Question: I'm using for my app the RedLaser library for barcode scanning (which is built off Zxing, I believe). Everything is working fine, while in scanning mode, any barcode that comes within view is scanned, but I don't want that, I want only barcodes that are aligned in a scanning area to be considered and the rest to be ignored.
The redlaser sample app, after which I implemented the library in my own app, had a rectangle on the layout of the scanning activiy, however that was ignored, as barcodes from any part of the screen were scanned and taken into account by the sample app.
I want my scanning activity to compare the location of the currently detected barcode and see if it is within the bounds of the "scanning area", if it is not then it won't be read.

Here is the code for the adjustment of the "scanning area":
'''
viewfinderView = findViewById(R.id.view_finder);
LayoutParams params = new LayoutParams((int)(mDisplay.getWidth() * .75f),
(int)(mDisplay.getHeight() * .33f));
params.gravity = Gravity.CENTER;
viewfinderView.setLayoutParams(params);
'''
The following code doesn't do anything, I just wrote it to exemplify the how everything works (since I don't have the source files for the Redlaser library), like the barcodelocation.
'''
Set<BarcodeResult> allResults = (Set<BarcodeResult>) scanStatus.get(Status.STATUS_FOUND_BARCODES);
for( BarcodeResult s : allResults)
{
ArrayList<PointF> barcodelocation = s.barcodeLocation;
float x = barcodelocation.get(0).x;
float y = barcodelocation.get(0).y;
//there will be 4 points to each scanned barcode => 8 float's/barcode
}
'''
Sorry for the long post, but I've been on this issue for a while now and I'm really stuck.
Any help is appreciated!
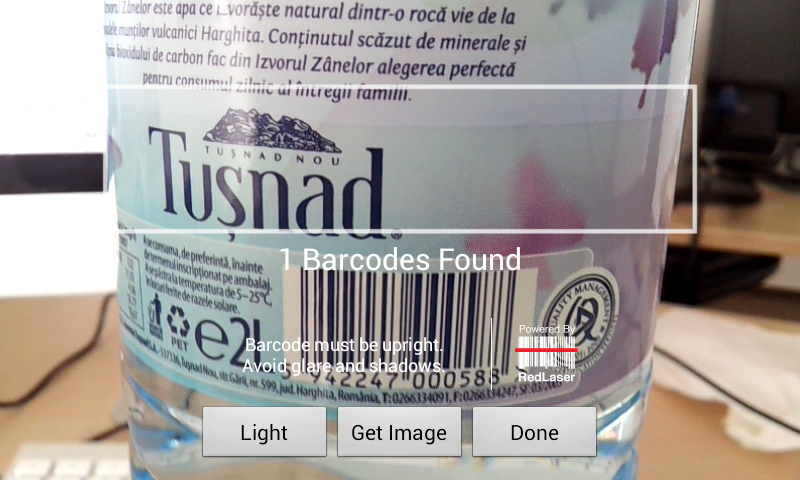
Answer: Managed to find a solution on the Redlaser site: turning the view into a rect then comparing the barcode location with that using '.contain' :
'''
Rect scanningArea = new Rect(viewfinderView.getLeft(), viewfinderView.getTop(), viewfinderView.getRight(), viewfinderView.getBottom());
if(latestResult.iterator().hasNext())
{
boolean isInside = true;
ArrayList<PointF> barcodelocation = latestResult.iterator().next().barcodeLocation;
for (int i = 0; i < barcodelocation.size(); i++)
{
int x = (int) barcodelocation.get(i).x;
int y = (int) barcodelocation.get(i).y;
if (!scanningArea.contains(x, y))
{
isInside = false;
}
}
if (isInside)
{
//do stuff here
}
}
'''
I'm still working on a few issues, but this question is answered now. Gonna go ahead and give myself a pat on the back. :)